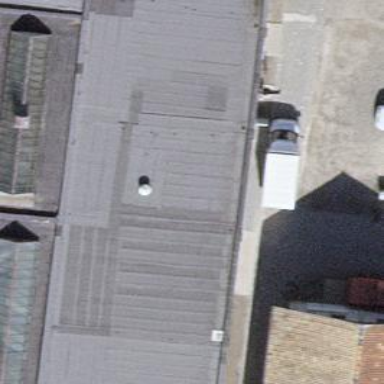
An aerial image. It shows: Industrial building.